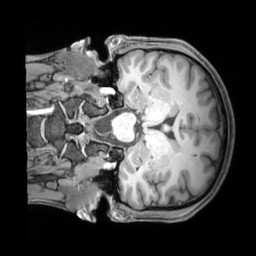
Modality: T1w
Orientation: coronal
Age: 25
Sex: male
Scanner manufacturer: siemens
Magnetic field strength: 3 T
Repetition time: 1.97 s
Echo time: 0.00206 s